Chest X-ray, PA view. Patient: 59 years old, sex M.
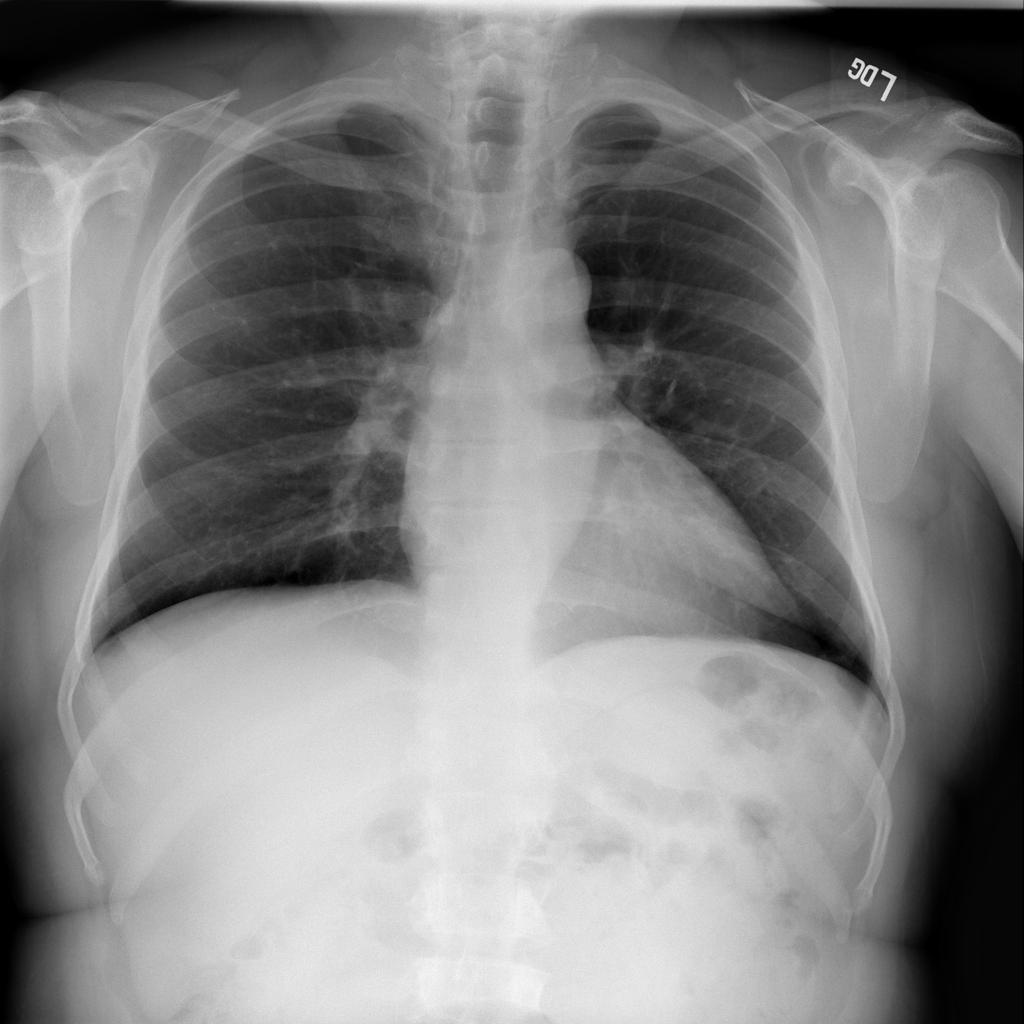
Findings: No Finding